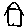
Label: house